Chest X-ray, AP view. Patient: 72 years old, sex M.
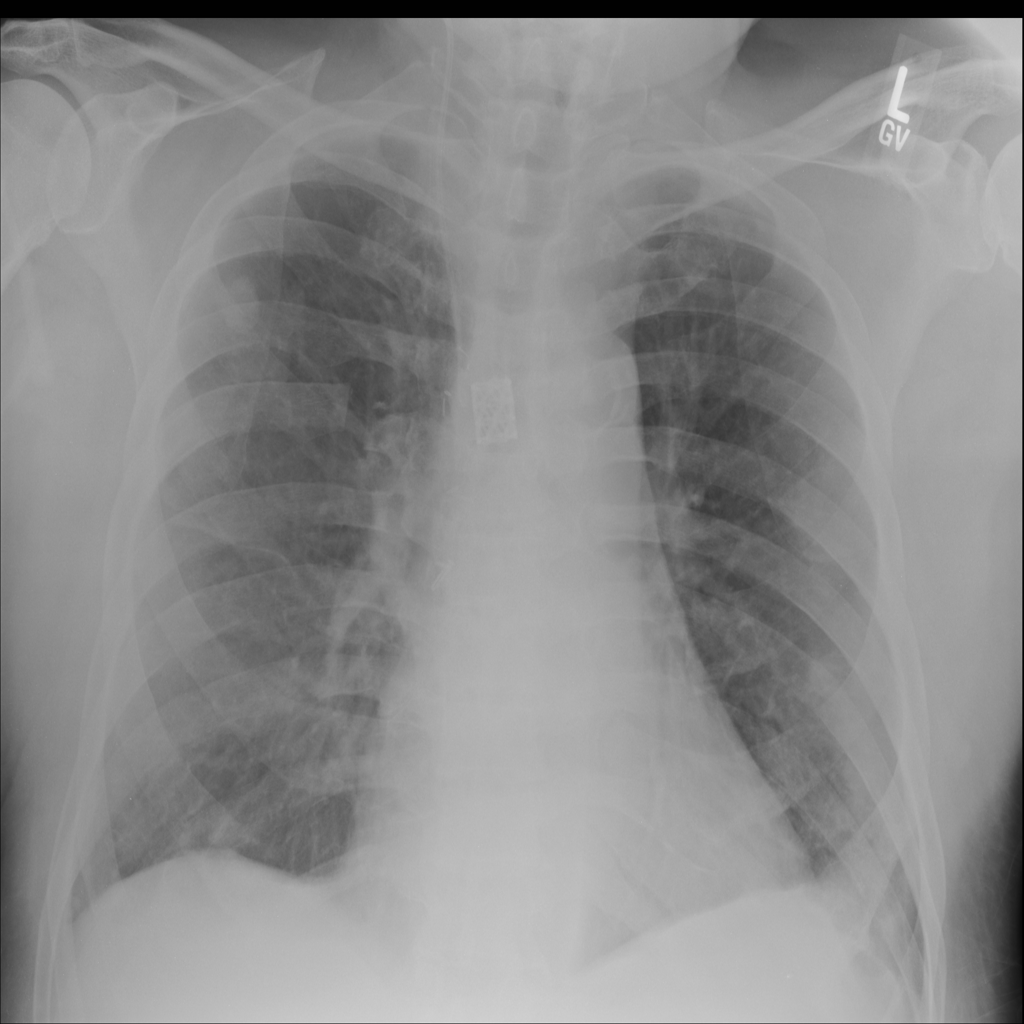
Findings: Nodule